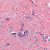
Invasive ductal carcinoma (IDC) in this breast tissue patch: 1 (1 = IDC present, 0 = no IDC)